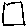
Label: square